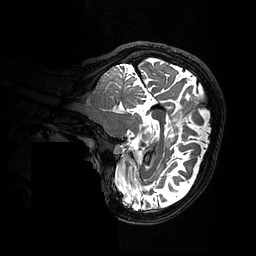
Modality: T2w
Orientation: sagittal
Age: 23
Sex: female
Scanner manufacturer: ge
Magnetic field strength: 3 T
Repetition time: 3.202 s
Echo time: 0.06568 s